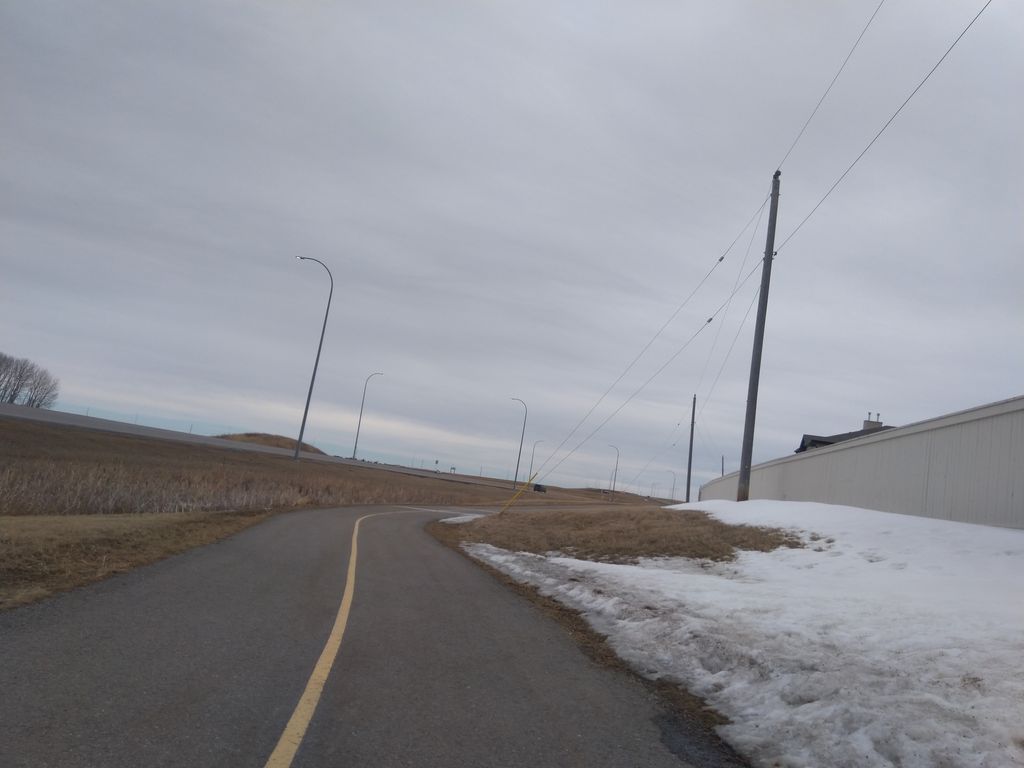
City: calgary